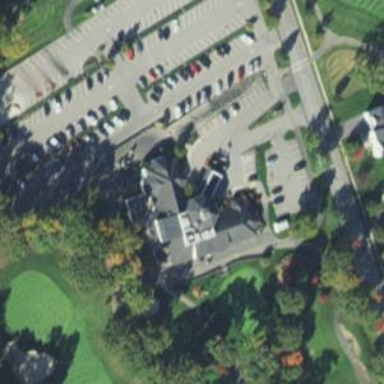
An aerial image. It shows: Clubhouse building associated with golf course.